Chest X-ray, PA view. Patient: 44 years old, sex M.
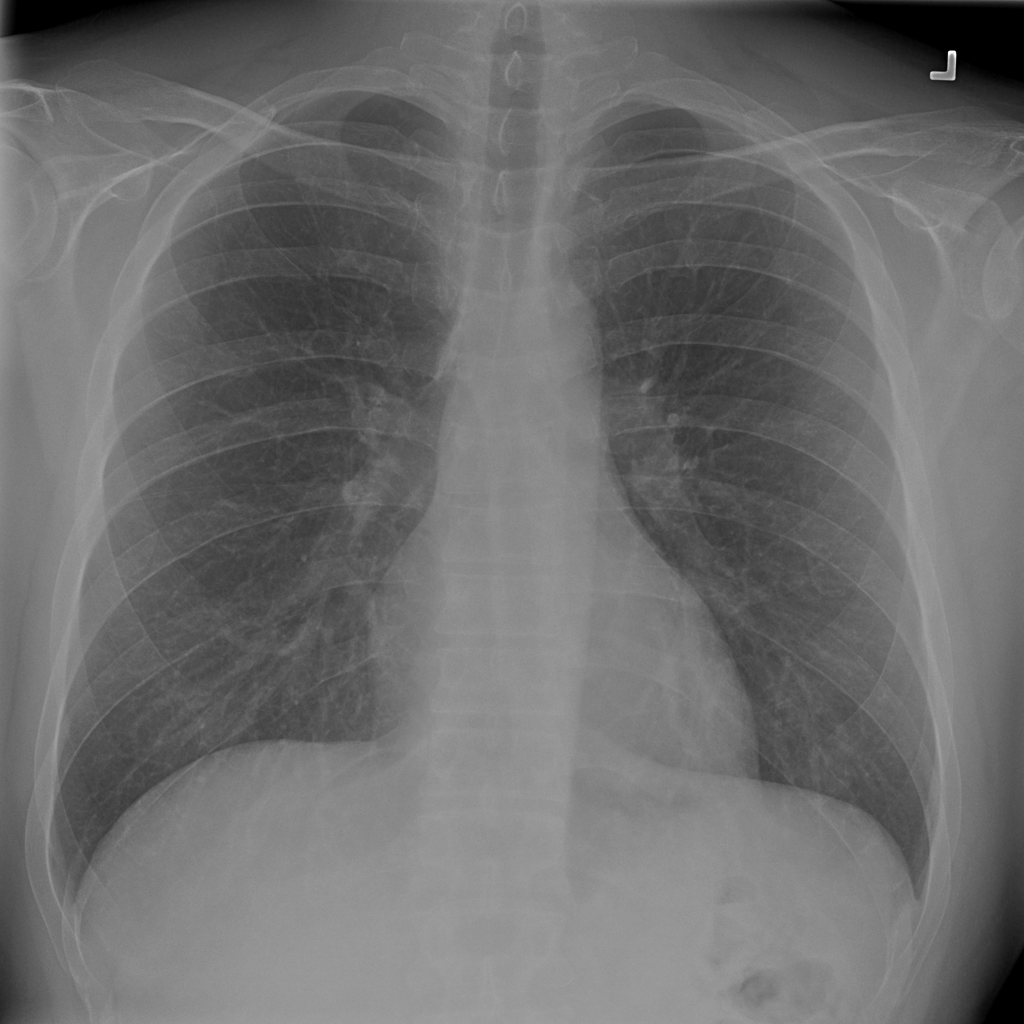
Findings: No Finding